Question: I want to plot a correlation matrix with rotated labels. However, the labels are misplaced as seen below. I've tried to look at <URL>, but I can't make it work in my case as it builds on the layout of the bar diagram. The labels are added using the following code:
'''
fig = plt.figure()
ax1 = fig.add_subplot(111)
varLabels = ['n_contacts', 'n_calls', 'n_texts', 'dur_calls', 'morning', 'work-hours', 'evening', 'night', 'weekdays', 'friday', 'saturday', 'sunday']
ax1.set_xticks(np.arange(0,12))
ax1.set_yticks(np.arange(0,12))
ax1.set_xticklabels(varLabels, rotation=45);
ax1.set_yticklabels(varLabels, rotation=45);
'''

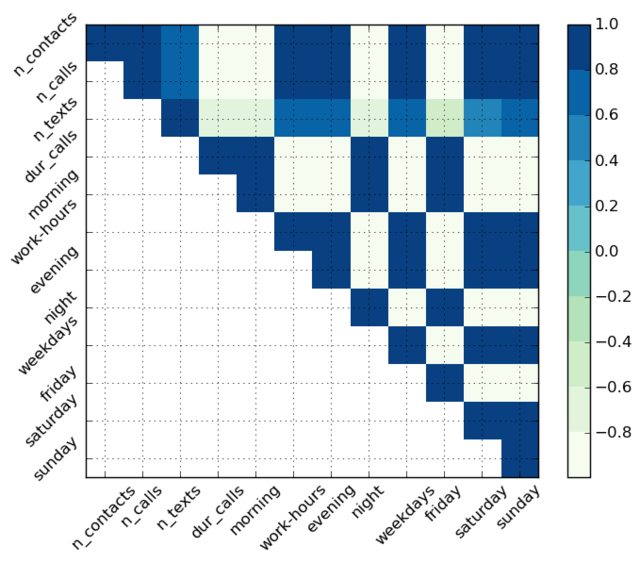
Answer: By default matplotlib centers the tick labels at the tick positions. For 45deg labels this can be confusing. However, you can edit the alignment properties to make the right aligned (and top aligned respectively).
'''
...
ax1.tick_params(direction='inout')
ax1.set_xticklabels(varLabels, rotation=45, ha='right')
ax1.set_yticklabels(varLabels, rotation=45, va='top')
...
'''
I'm not sure if the result is better / clearer though.